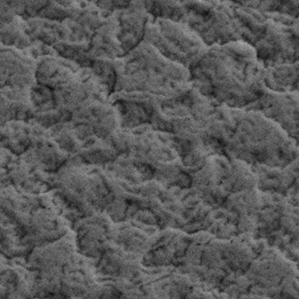
Label: frost